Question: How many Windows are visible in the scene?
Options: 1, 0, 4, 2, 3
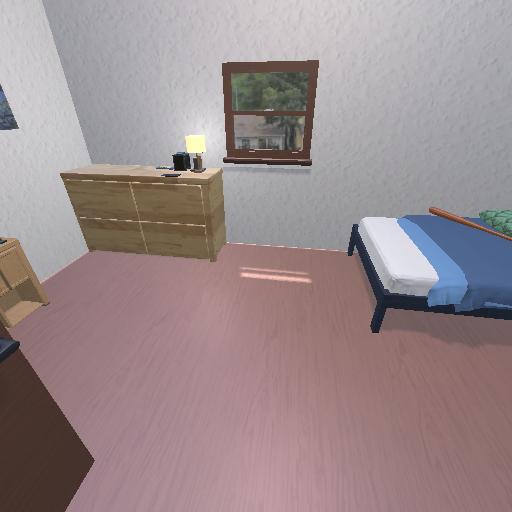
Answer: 1